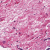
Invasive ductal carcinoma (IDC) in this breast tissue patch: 0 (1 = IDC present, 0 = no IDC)